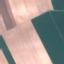
Land use / land cover class: AnnualCrop